五年级 · 立体几何学
如果一个长方体有一组相对的面是正方形, 则其余四个面完全相同。( )
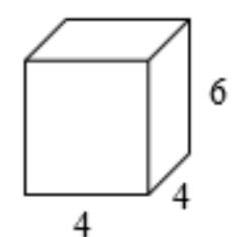
答案: 解$\sqrt{ }$

【分析】长方体一般是由 6 个长方形（特殊情况有两个相对的面是正方形）围成的立体图形。在一个长方体中, 相对的面完全相同。据此解答。
【详解】例如:

长方体的长、宽都是 $4 \mathrm{~cm}$, 高是 $6 \mathrm{~cm}$, 那么上下面是 $4 \times 4$ 的正方形, 前后面是 $4 \times 6$ 的长方形, 左右面也是 $4 \times 6$ 的长方形, 这 4 个面完全相同。

所以如果长方体有两个相对的面是正方形, 那么其余的 4 个面完全相同。

故答案为: $\sqrt{ }$

【点睛】掌握长方体的特征是解题的关键。